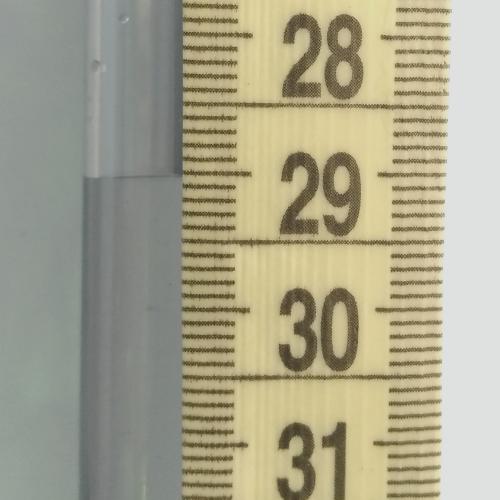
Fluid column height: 29.0 cm